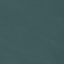
Land use / land cover: SeaLake